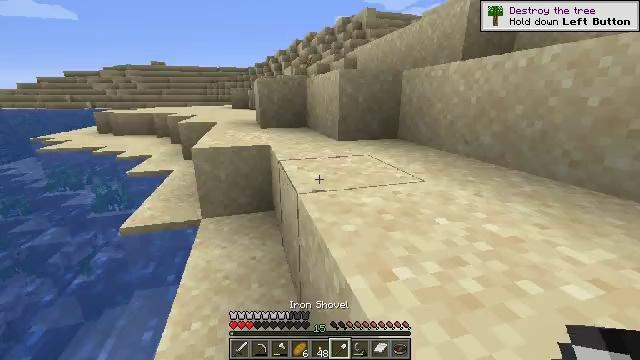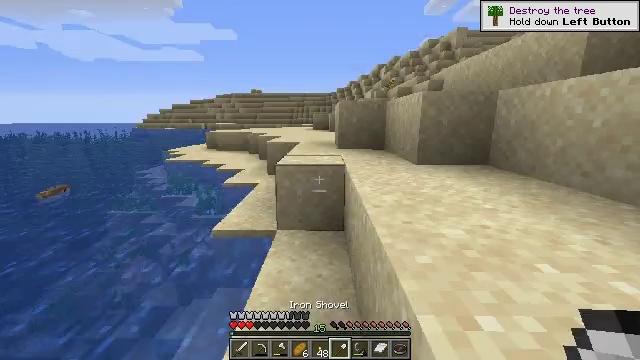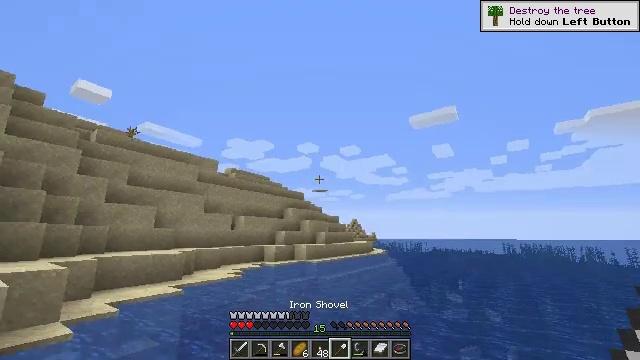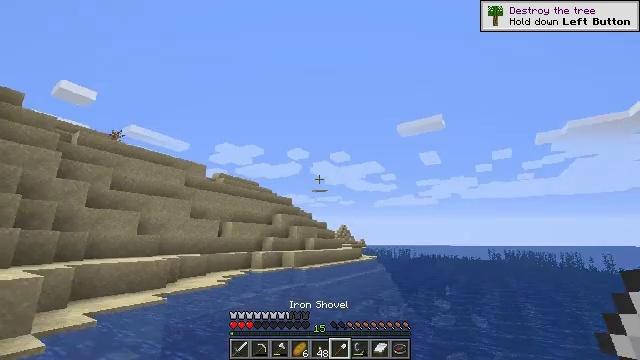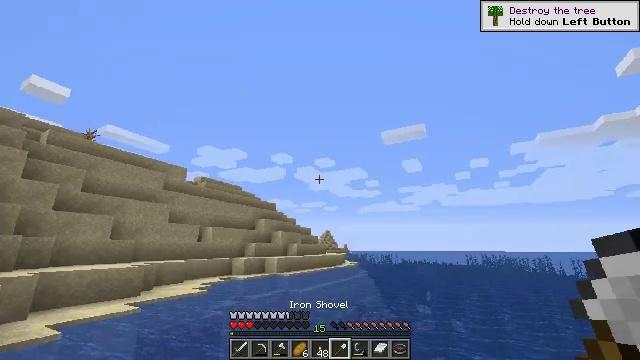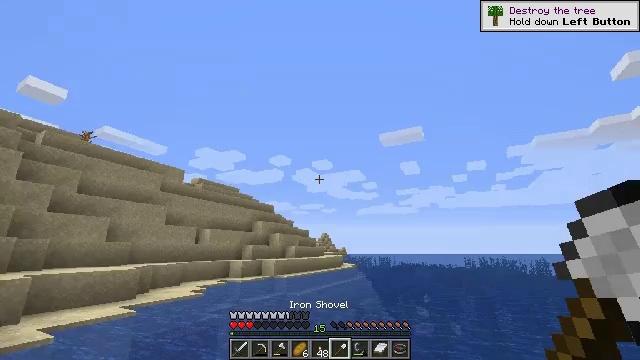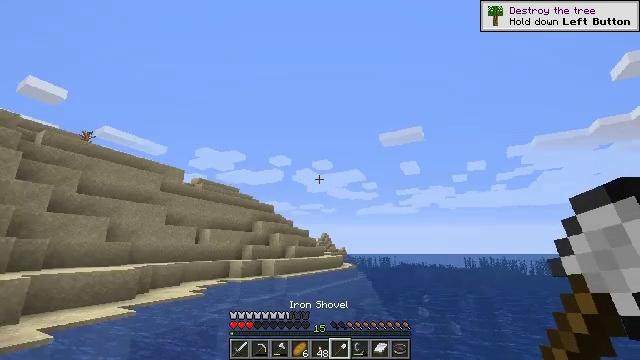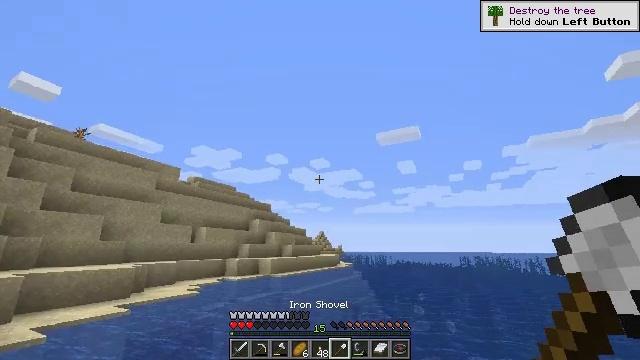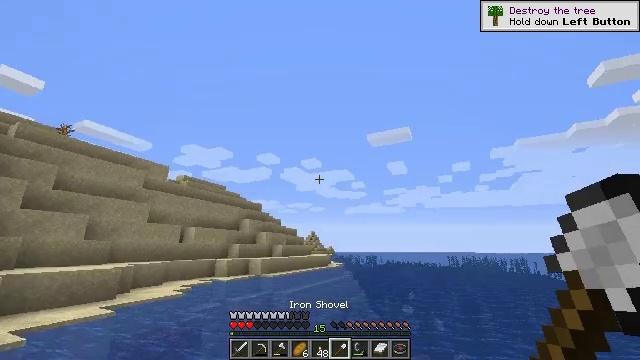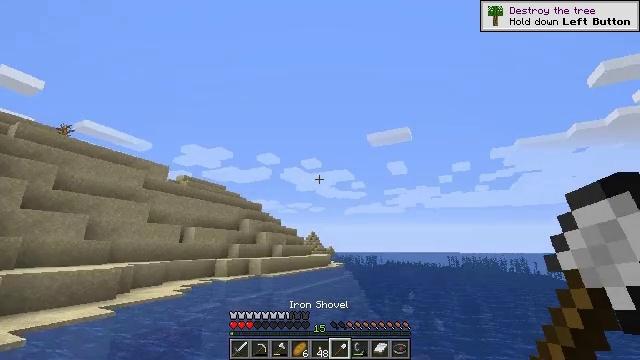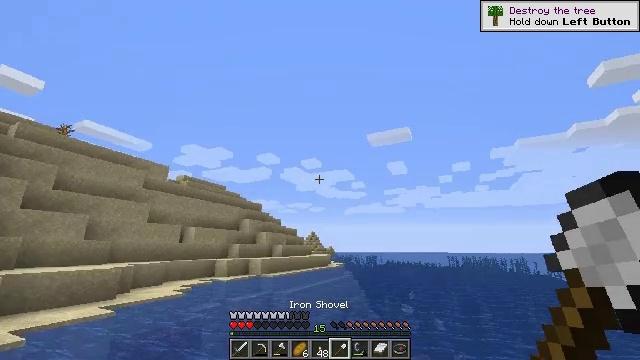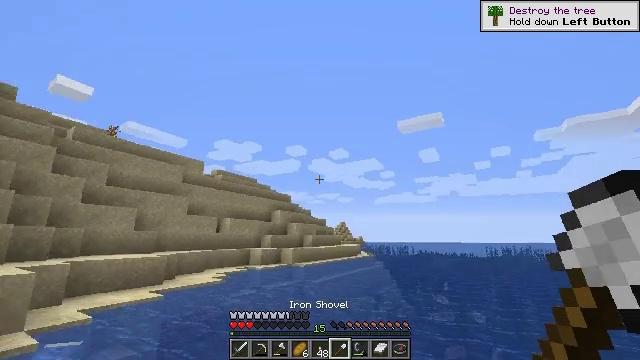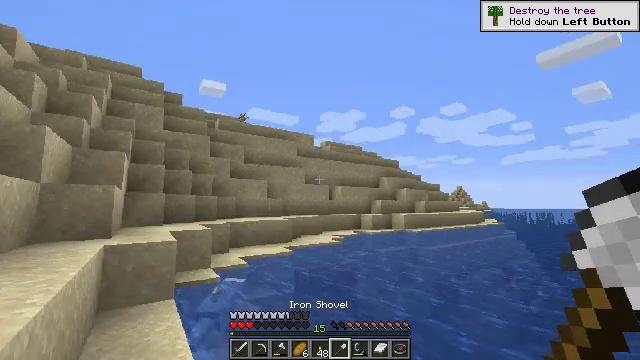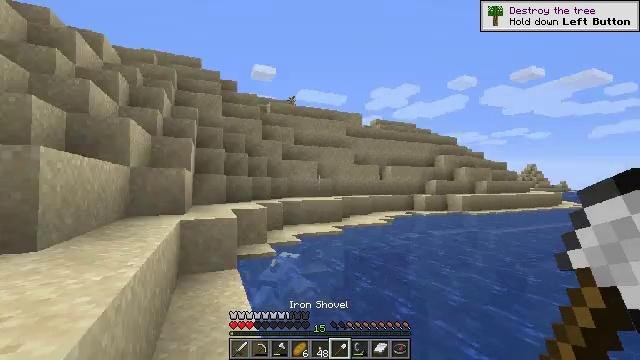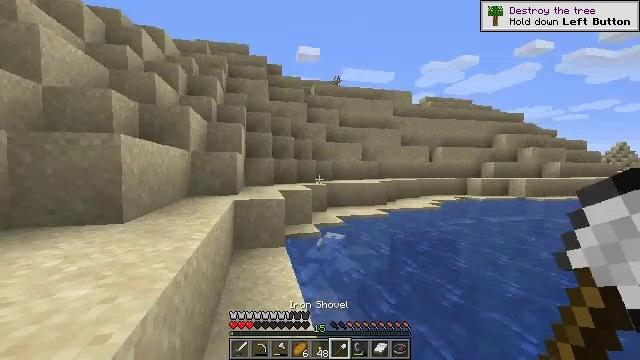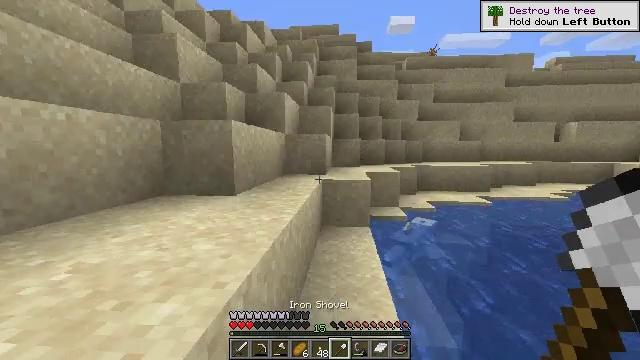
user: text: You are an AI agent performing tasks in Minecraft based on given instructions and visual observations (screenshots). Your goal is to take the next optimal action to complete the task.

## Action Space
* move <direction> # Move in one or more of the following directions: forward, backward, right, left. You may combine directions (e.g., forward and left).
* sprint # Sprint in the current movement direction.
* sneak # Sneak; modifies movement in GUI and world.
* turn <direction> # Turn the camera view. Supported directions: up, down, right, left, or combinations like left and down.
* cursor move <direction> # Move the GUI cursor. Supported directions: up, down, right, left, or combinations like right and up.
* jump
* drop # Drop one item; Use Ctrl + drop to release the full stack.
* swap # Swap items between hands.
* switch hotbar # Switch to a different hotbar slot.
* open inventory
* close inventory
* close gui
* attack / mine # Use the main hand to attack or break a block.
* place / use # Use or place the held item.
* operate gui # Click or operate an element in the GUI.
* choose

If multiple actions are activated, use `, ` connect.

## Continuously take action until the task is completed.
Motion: motion action
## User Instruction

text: Left click to mine the dead bush.
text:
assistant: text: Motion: no_op
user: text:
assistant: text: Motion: move forward, turn left and up
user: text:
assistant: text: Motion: turn right and up
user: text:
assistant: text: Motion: turn right and up
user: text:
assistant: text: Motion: no_op
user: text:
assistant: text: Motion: no_op
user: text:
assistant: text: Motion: no_op
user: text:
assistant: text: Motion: turn right
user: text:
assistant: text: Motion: no_op
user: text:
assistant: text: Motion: no_op
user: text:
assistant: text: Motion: turn left and down
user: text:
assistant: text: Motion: turn left and down
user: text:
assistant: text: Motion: turn left and down
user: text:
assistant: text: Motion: turn left and down
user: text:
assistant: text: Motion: turn left and down
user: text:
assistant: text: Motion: turn left and down
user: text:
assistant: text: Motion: turn left and down
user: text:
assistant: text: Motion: turn left and down
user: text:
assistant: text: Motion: no_op
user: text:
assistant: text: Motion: no_op
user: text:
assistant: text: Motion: turn left and down
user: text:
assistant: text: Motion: turn left and down
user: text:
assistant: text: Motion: turn left and down
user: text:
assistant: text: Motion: turn left and up
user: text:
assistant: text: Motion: turn left and up
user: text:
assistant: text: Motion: turn left and up
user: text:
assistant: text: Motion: move forward, turn left
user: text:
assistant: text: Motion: move forward, turn left and up
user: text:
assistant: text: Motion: move forward, turn left and up
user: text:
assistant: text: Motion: move forward, turn left and up